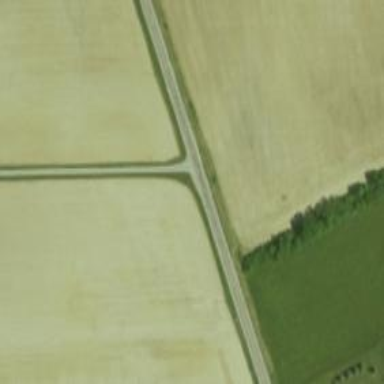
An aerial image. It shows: Secondary road.